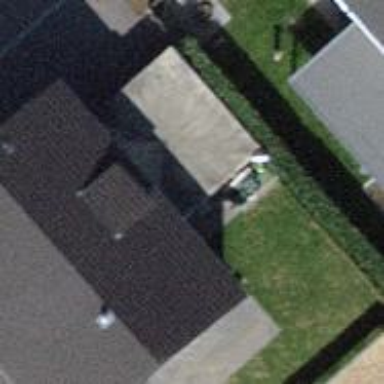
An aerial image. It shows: Garage.